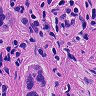
Metastatic tissue present: yes